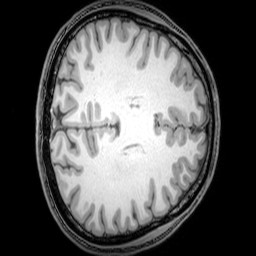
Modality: T1w
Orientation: axial
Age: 22
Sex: male
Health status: healthy
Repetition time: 0.081 s
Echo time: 0.037 s